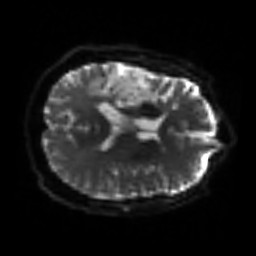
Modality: sbref
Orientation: axial
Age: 58
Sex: male
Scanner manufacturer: siemens
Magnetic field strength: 3 T
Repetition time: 3.2 s
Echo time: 0.081 s